Question: I'm trying to change the default line colours in xyplot. One way to do this would be possibly by changing the default colours with trellis.par.set(). Would be there however other easier solution to this as changing the default colours?
This is my graph:
'''
xyplot(m1+m2+m3~TimeAxis, type=c("p","spline"), xlab="Time", main= "",
ylim=c(0.08,0.36), scales=list(y=list(at=seq(0.08,0.36,0.02))),
ylab="", auto.key = list(space = "right"), lwd=2)
'''

now to change the colour lines I would just insert into xyplot for instance:
'''
col.line = c('brawn', 'blue', 'gray')
'''
however the referencing on the right doesn't change with the col.line new colours just set.
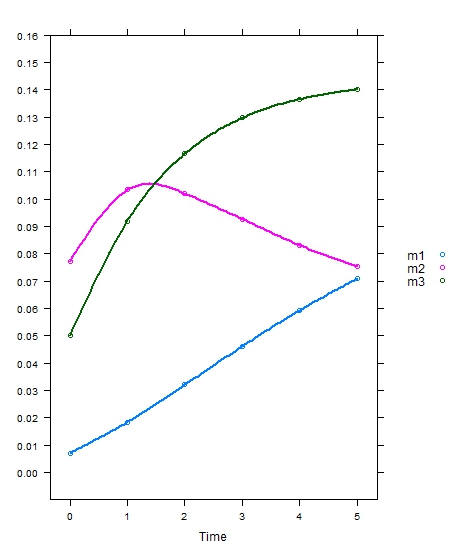
Answer: In meantime found solution. Just in case someone would look for quick fix:
One possible solution to this with trellis.par.set:
'''
newSet <- col.whitebg()
newSet$superpose.symbol$col <- c("blue3","orange2","gray1")
newSet$superpose.symbol$pch <- 1
newSet$superpose.symbol$cex <- 1
newSet$superpose.line$col <- c("blue3","orange2","gray1")
trellis.par.set(newSet)
'''
Now colours can be easily set as you wish.